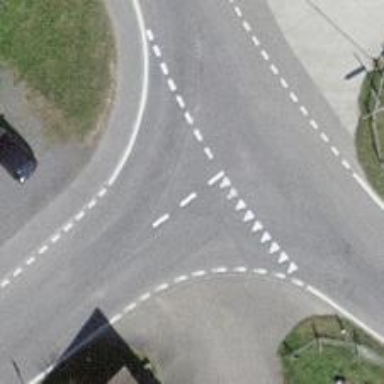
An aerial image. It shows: Road with "give way" sign.